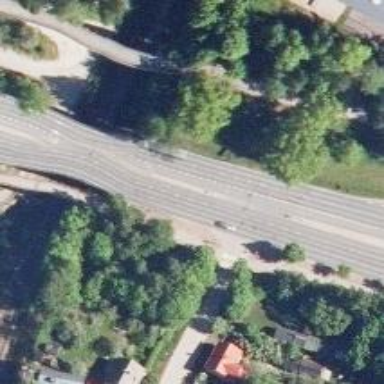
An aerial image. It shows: Primary road with asphalt surface.